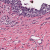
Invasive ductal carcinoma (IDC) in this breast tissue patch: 1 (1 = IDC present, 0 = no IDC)